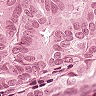
Metastatic tissue present: yes